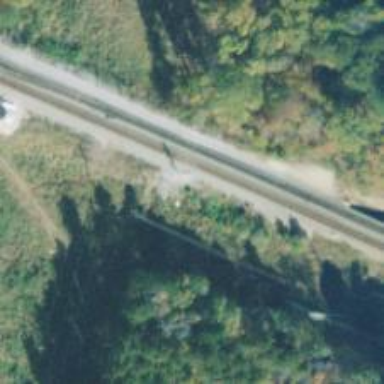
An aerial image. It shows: Railway signal.